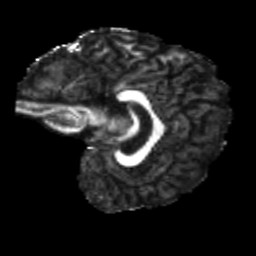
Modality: FA
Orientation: sagittal
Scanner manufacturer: siemens
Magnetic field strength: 3 T
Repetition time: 4 s
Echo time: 0.0594 s